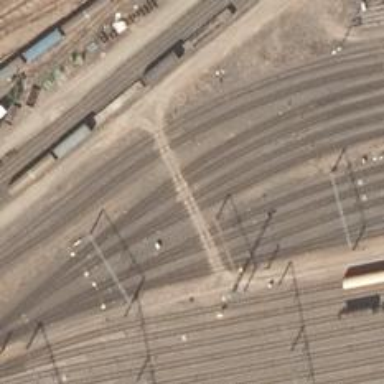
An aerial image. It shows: Railway signal.